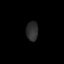
Tissue: lung
Cell type: Epithelial cells
Senescence score: 0.1547
Nuclear area (px): 220
Mean DAPI intensity: 46.009